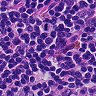
Metastatic tissue present: no